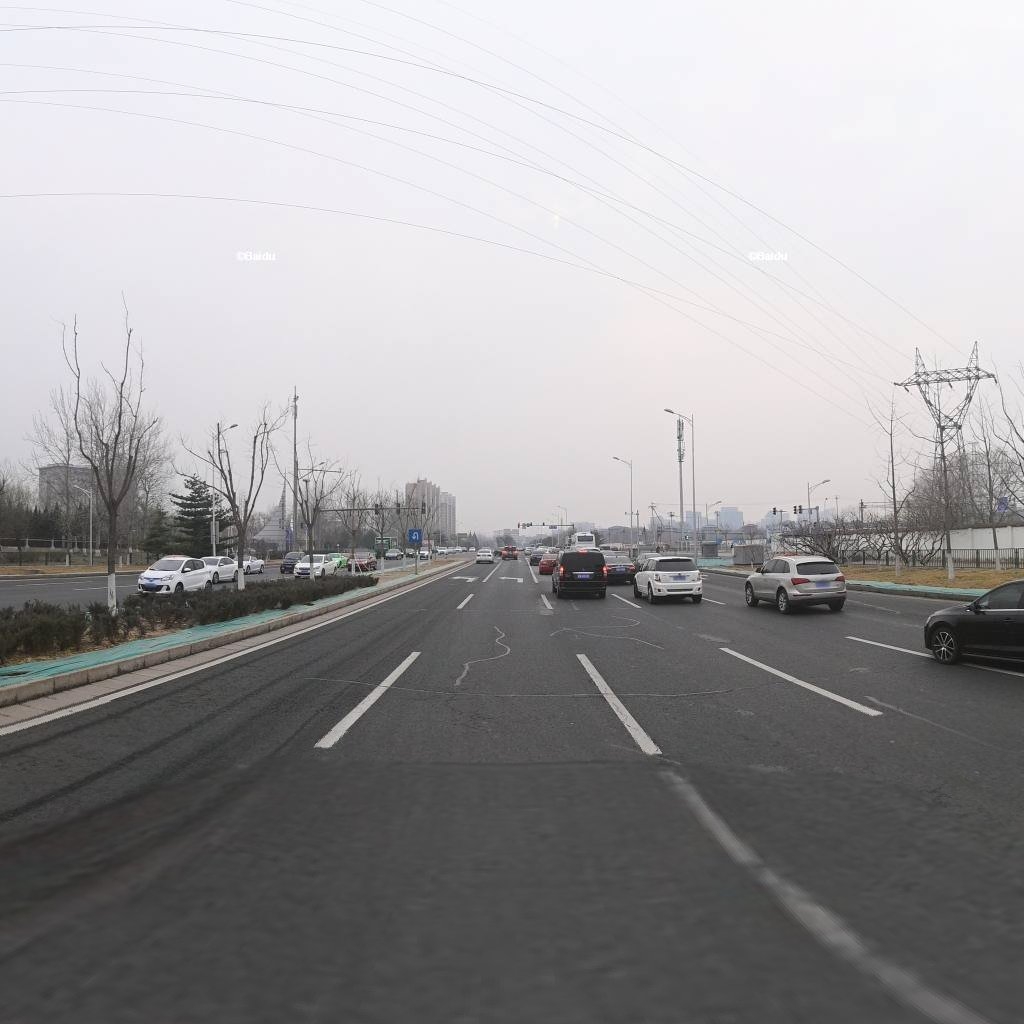
Region: Haidian
Road damage annotations: transverse patch, longitudinal patch, transverse patch, transverse patch, transverse patch, longitudinal patch, transverse crack